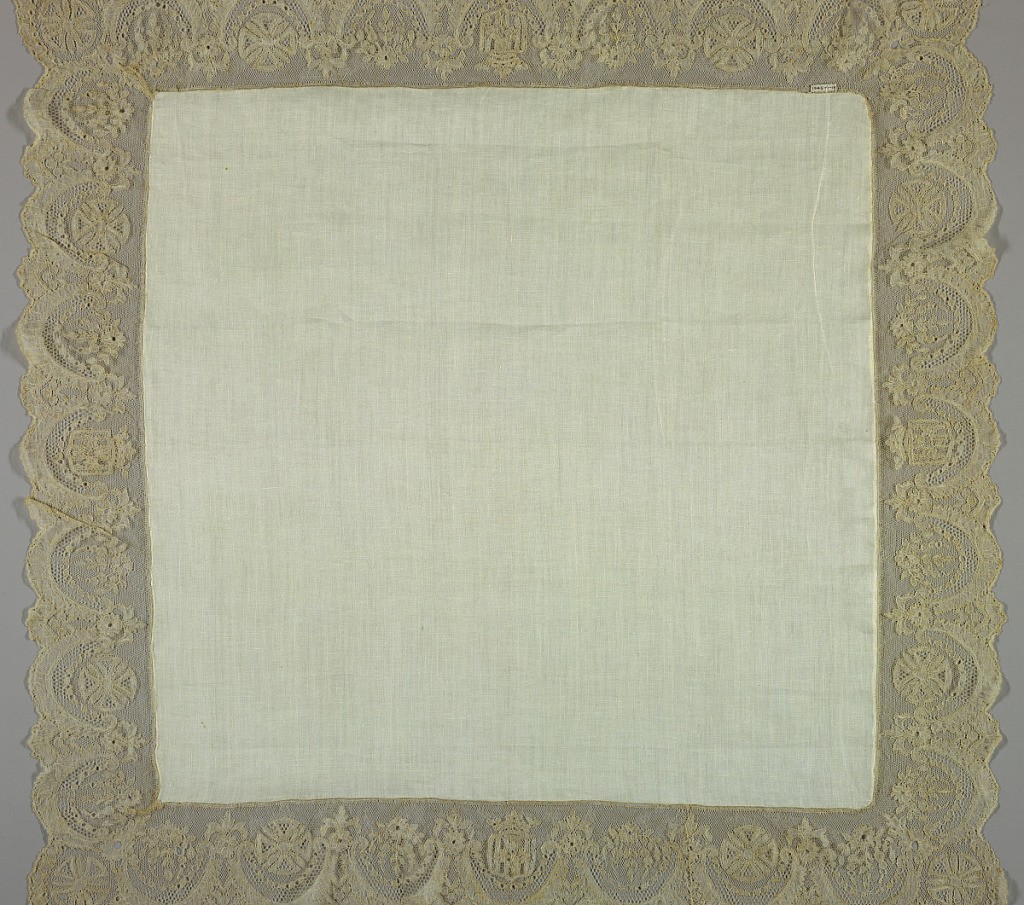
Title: Table cover or chalice cover
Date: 19th century
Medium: silk Technique: bobbin lace
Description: Chantilly type of lace, probably made in Spain. Design of drapery swags with floral forms and Maltese crosses and a shield with coat of arms surmounted by a count's crown.